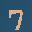
Label: 7